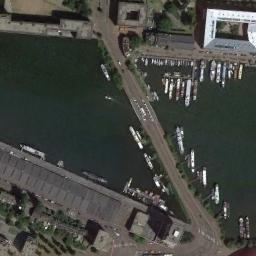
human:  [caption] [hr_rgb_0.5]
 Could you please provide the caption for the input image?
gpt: A bridge connects the land on both sides of the deep blue river  There are many boats around the bridge and on the banks of the river  There are many buildings on the land .

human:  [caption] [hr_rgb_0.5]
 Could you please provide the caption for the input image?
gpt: There is a bridge with many boats over the river .

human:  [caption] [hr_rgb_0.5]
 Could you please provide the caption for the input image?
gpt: A bridge built on a dark green river and some harbors on both sides of the river .

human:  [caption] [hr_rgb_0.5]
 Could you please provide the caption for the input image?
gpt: The bridge made a turn as it approached the shore .

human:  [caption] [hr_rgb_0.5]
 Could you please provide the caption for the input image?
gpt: Many boats are under the bridge .